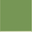
Piece: xx